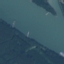
Label: River